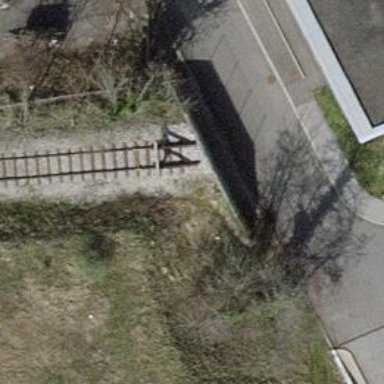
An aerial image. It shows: Railway buffer stop.